Current action and preconditions to check: trajectory_clear

Your task: For each precondition in the list above, predict whether it will hold at this action.

Consider the current scene as observed from the mobile robot's camera, and analyze the predicted future states of all dynamic agents (e.g., people, animals, vehicles, or any moving entities) within the NEXT SECOND.

IMPORTANT: Only answer "very likely" if you are absolutely certain—based on strong, clear evidence—that a dynamic agent will violate the precondition in the predicted future state. Do NOT answer "very likely" for unlikely, ambiguous, or low-probability risks.

Ask yourself for each precondition: Is there a high probability, with clear and convincing evidence, that the predicted future states of any dynamic agent will interfere with the predicted future state of the currently executing action within the NEXT SECOND, causing that precondition to fail?

Assess the risk level based on these predictions. Use "likely" or "very likely" if motions create a clear risk of interference.

Use "neutral" or "improbable" if agents are nearby but their predicted paths are clearly diverging or non-conflicting.

Failure Risk Categories: "very improbable", "improbable", "neutral", "likely", "very likely"

Answer Format: Output ONLY the probability_of_failure value from these categories: "very improbable", "improbable", "neutral", "likely", "very likely"

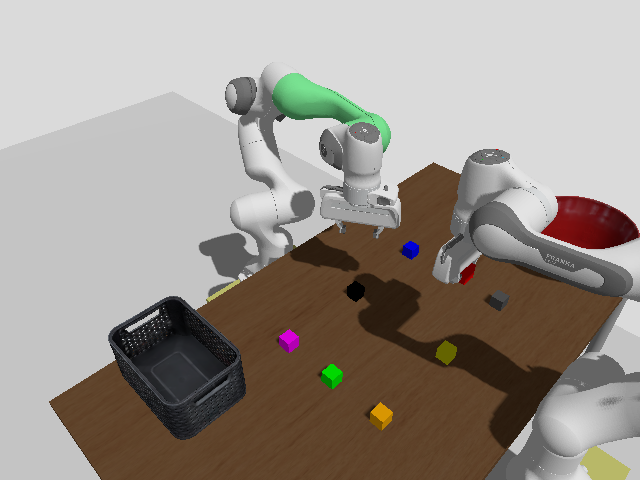

Answer: improbable